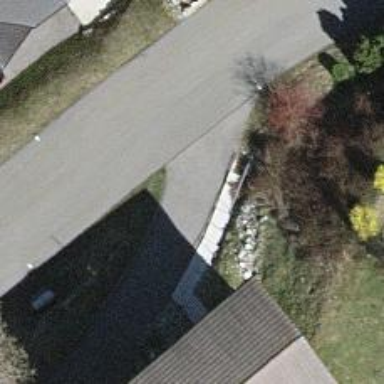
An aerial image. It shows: Alleyway designated as service road.